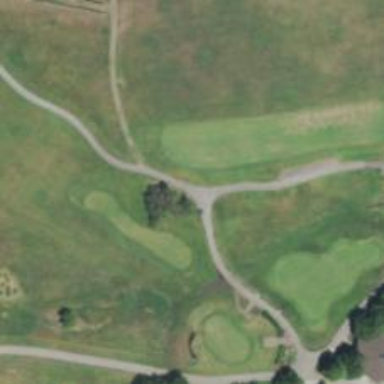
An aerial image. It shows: This footway belongs to the Eagle Vines Golf Course.